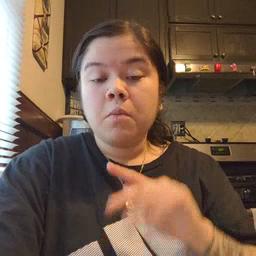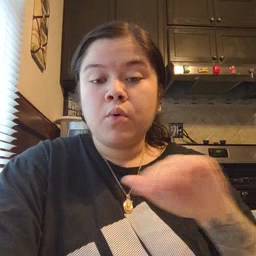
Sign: pool